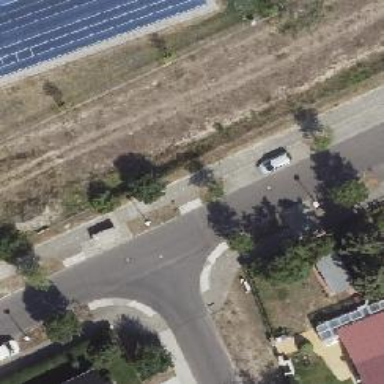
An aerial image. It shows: Unmarked crossing on footway.